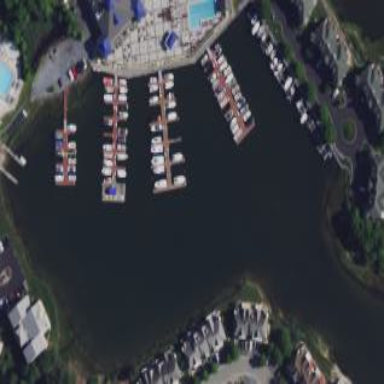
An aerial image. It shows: Marina on leisure land.